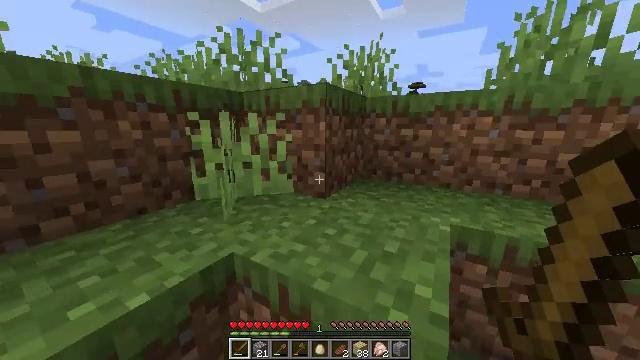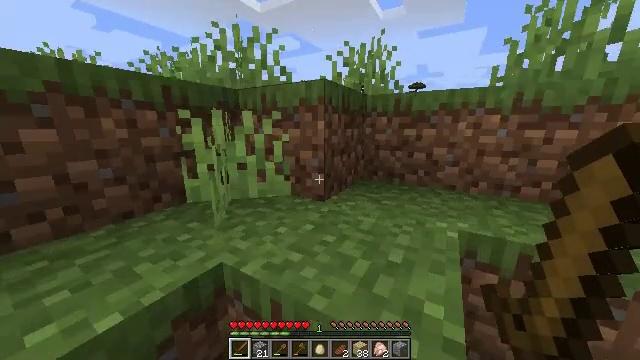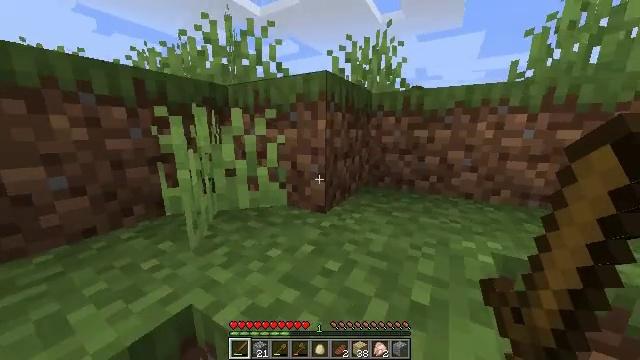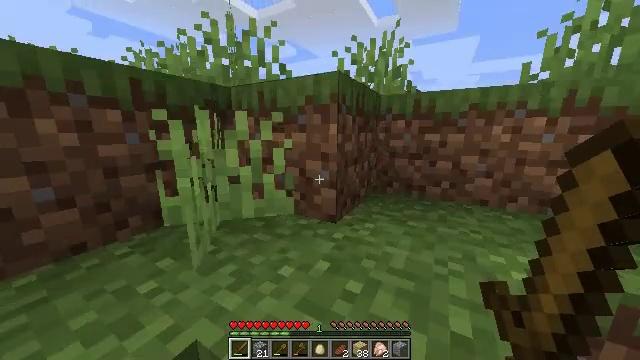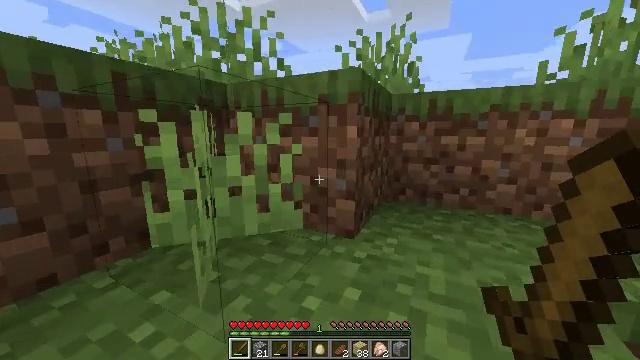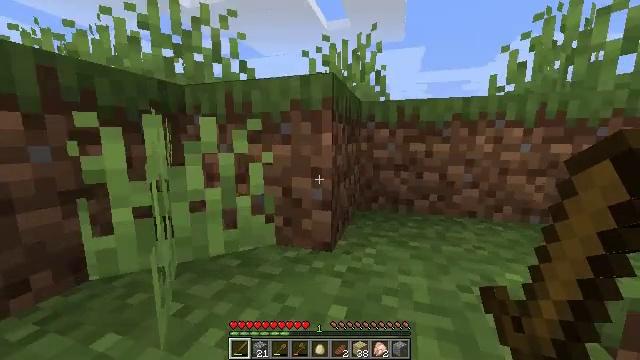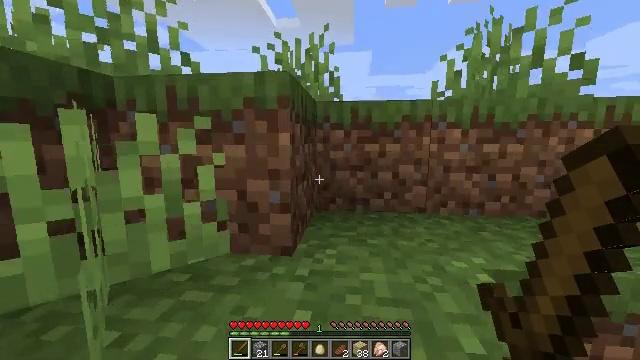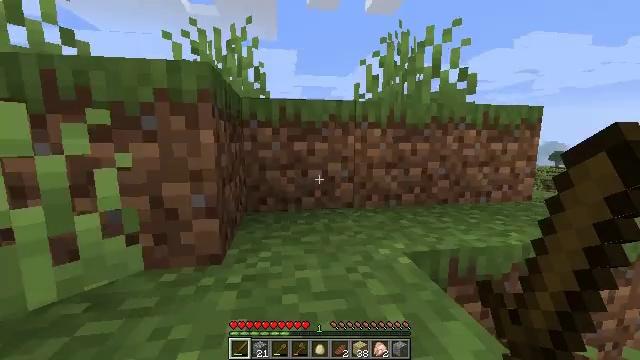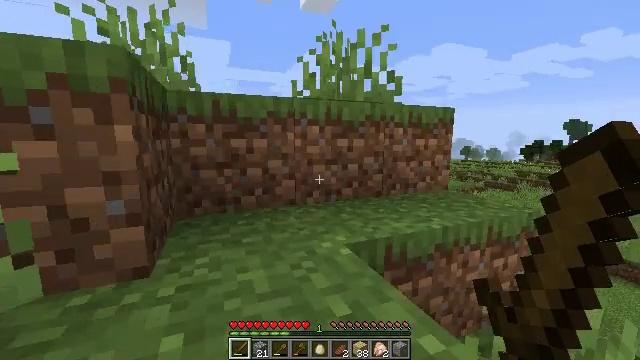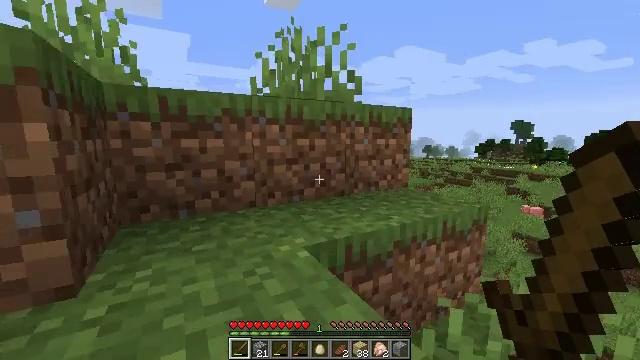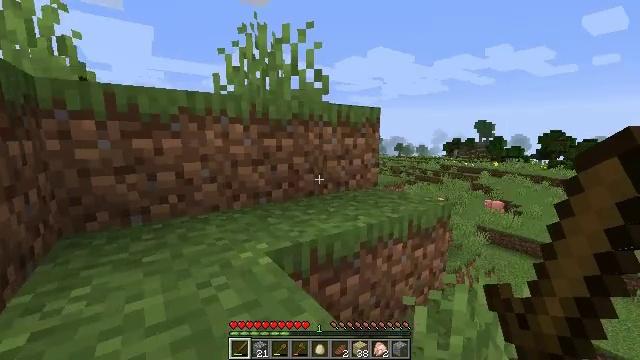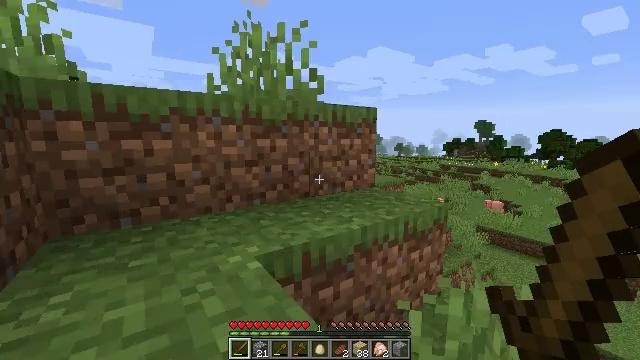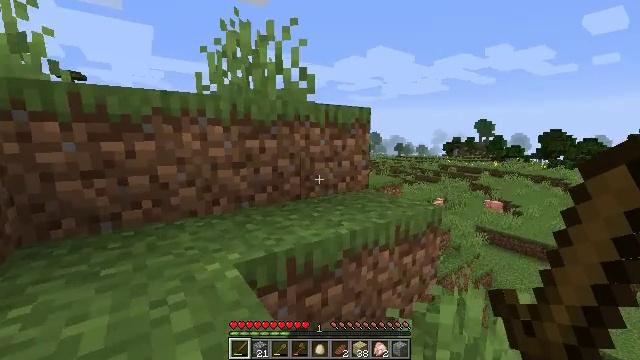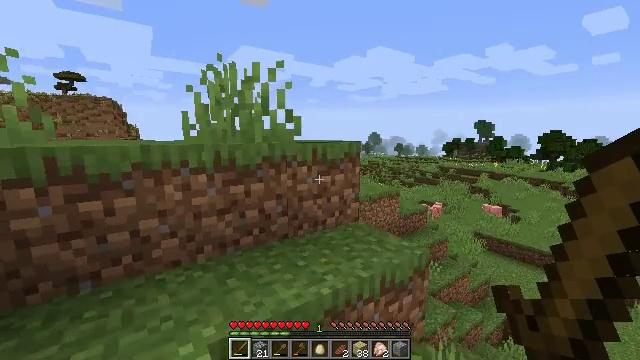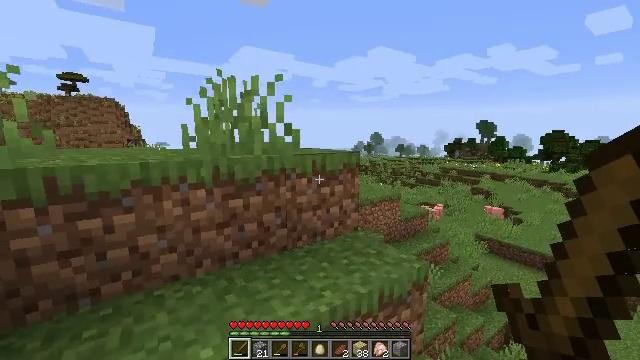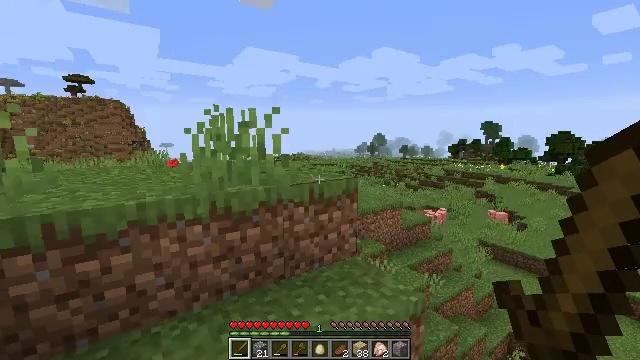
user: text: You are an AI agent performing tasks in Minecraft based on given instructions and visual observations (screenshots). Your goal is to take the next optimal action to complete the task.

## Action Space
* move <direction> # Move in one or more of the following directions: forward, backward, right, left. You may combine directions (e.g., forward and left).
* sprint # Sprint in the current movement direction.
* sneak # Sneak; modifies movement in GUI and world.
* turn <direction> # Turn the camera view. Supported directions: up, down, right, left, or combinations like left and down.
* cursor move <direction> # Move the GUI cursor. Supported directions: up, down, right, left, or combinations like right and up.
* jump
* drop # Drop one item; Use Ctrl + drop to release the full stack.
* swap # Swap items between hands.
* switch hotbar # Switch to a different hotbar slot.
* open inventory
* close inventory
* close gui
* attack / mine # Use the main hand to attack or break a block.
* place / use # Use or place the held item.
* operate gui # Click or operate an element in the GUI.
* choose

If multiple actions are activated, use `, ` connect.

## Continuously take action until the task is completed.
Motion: motion action
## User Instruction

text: Break the birch leaves block.
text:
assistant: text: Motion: move forward, sprint
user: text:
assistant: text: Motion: move forward, sprint
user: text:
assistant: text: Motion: move forward, sprint
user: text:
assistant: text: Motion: move forward, sprint, turn right and up
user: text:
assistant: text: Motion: move forward, sprint, turn right and up
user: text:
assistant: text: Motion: move forward, sprint, turn right
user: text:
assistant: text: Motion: move forward, sprint, turn right
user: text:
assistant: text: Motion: move forward, sprint, turn right
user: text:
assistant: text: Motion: move forward, sprint, turn right
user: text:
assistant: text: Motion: move forward, sprint, turn right
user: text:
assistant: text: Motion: move forward, sprint
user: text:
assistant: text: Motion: move forward, sprint
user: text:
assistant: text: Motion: move forward, sprint, jump
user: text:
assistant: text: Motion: move forward, sprint, jump
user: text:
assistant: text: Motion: move forward, sprint, jump
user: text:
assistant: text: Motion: move forward, sprint, jump
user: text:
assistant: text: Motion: move forward, sprint, turn left, jump
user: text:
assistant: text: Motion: move forward, sprint, turn left, jump
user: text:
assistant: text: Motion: move forward, sprint, turn left, jump
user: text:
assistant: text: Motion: move forward, sprint, turn left, jump
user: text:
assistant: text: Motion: move forward, sprint, turn left, jump
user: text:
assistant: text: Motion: move forward, sprint, turn left, jump
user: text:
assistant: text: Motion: move forward, sprint, turn left, jump
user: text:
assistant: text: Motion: move forward, sprint, turn left, jump
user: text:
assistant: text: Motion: move forward, sprint, jump
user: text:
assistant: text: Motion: move forward, sprint, turn left, jump
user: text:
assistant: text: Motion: move forward, sprint, turn left, jump
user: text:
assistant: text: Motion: move forward, sprint, turn left, jump
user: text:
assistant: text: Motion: move forward, sprint, turn left and up, jump
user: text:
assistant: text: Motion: move forward, sprint, turn left, jump